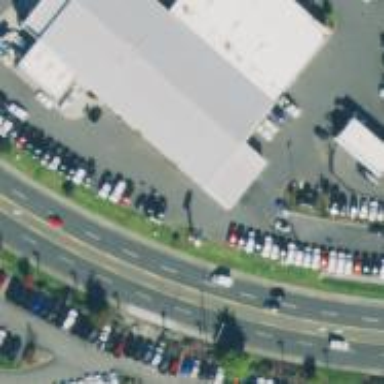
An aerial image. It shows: Building housing car shop.